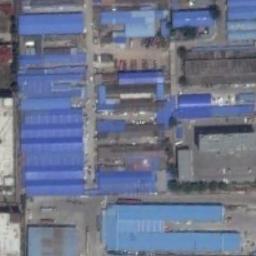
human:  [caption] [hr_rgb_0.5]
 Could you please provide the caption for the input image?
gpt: Neatly planned factories and roads in an industrial area .

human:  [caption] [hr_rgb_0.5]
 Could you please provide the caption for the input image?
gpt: The industrial area has some neatly arranged blue workshops .

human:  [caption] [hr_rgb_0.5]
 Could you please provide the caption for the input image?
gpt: Three buildings in the industrial area have blue roofs .

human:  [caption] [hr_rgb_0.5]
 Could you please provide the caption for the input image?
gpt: There are many houses of different shapes and sizes in the industrial zone .

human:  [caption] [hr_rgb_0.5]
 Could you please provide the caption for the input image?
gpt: There are many blue buildings on the industrial area .